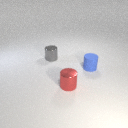
small gray metal cylinder to the left of small blue rubber cylinder